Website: macys
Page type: billing-address
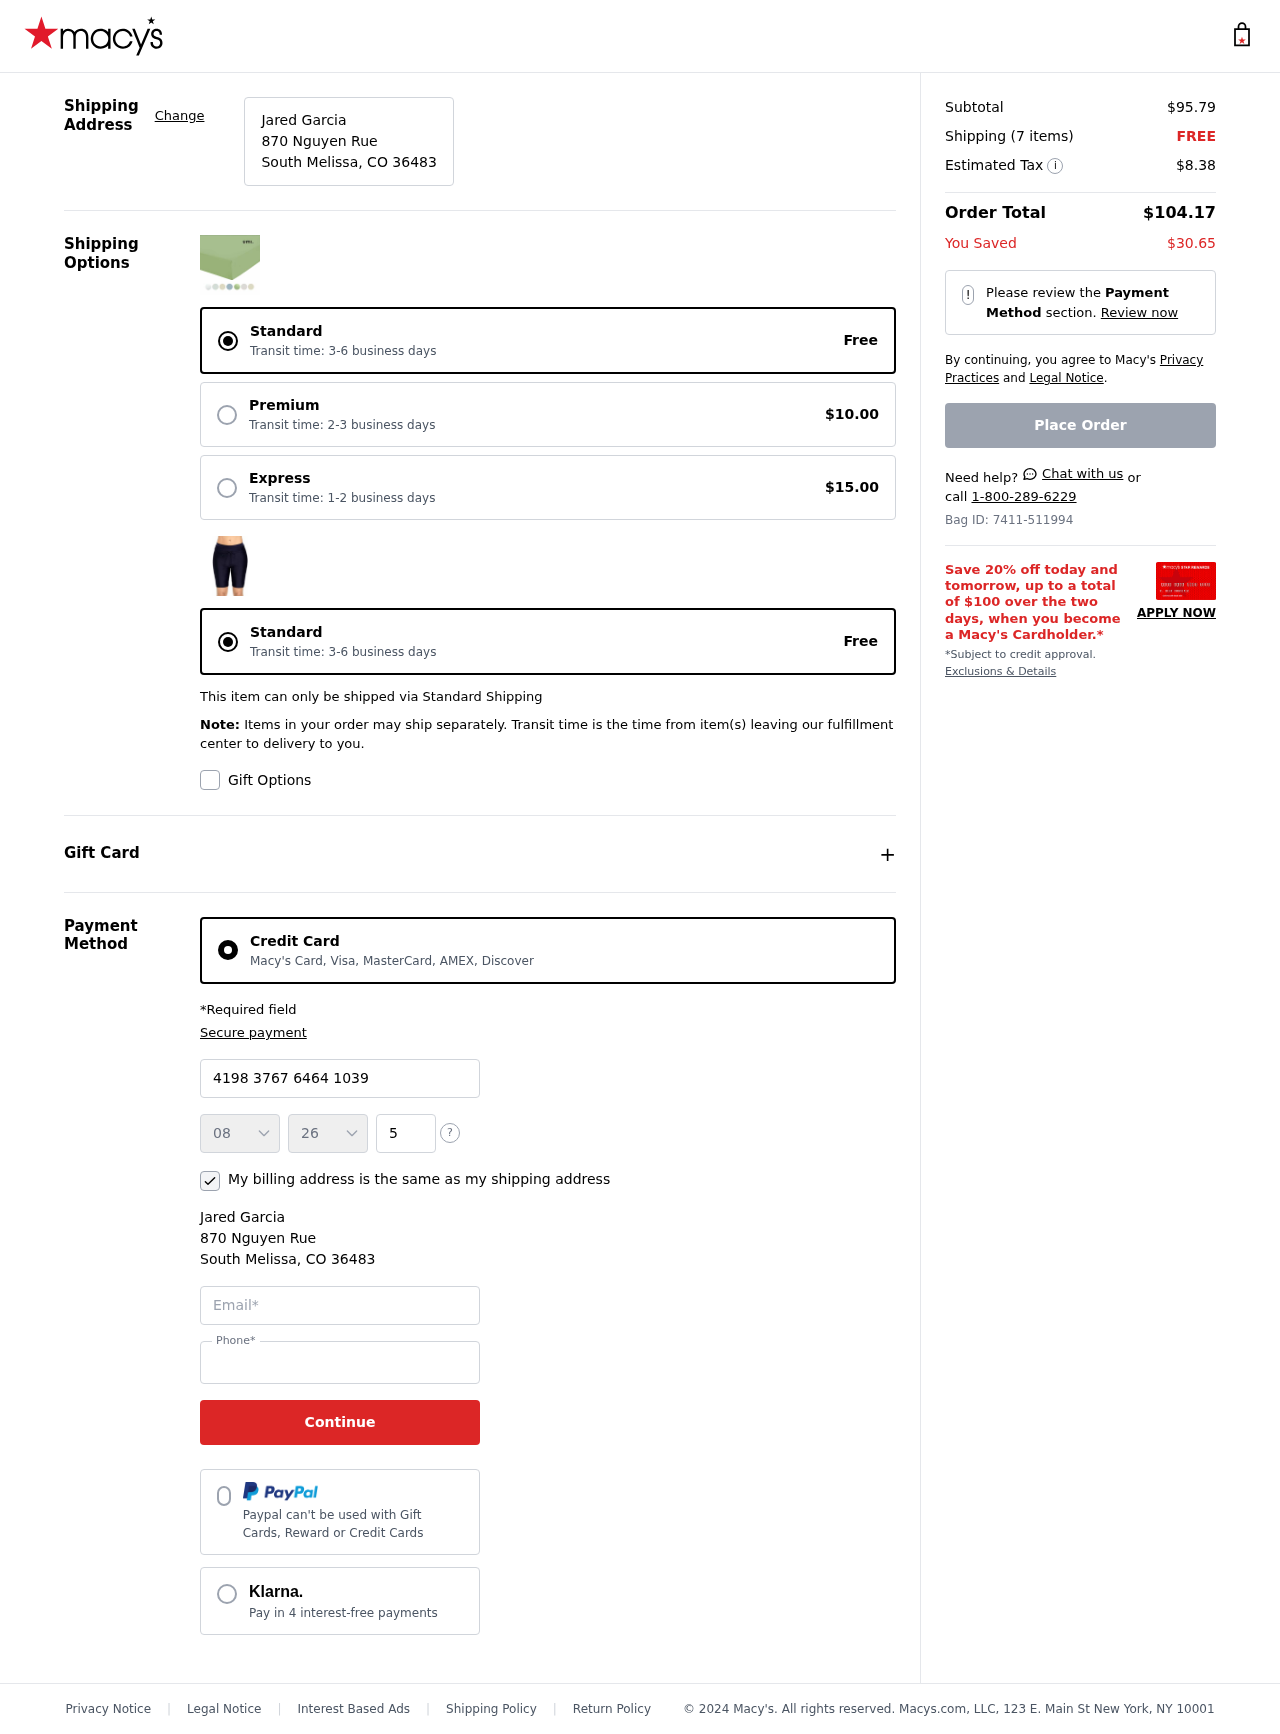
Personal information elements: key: PII_CARD_CVV
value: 509
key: PII_CARD_EXPIRY_MONTH
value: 08
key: PII_CARD_EXPIRY_YEAR
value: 26
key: PII_CARD_NUMBER
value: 4198 3767 6464 1039
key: PII_CITY_STATE_ZIP
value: South Melissa, CO 36483
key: PII_EMAIL
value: jgarcia@yahoo.com
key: PII_FULLNAME
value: Jared Garcia
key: PII_PHONE
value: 6989878942
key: PII_STREET
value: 870 Nguyen Rue
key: PII_FULLNAME2
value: Jared Garcia
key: PII_STREET2
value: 870 Nguyen Rue
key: PII_CITY_STATE_ZIP2
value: South Melissa, CO 36483
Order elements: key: ORDER_SUBTOTAL
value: $95.79
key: ORDER_NUM_ITEMS
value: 7
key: ORDER_SHIPPING_COST
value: FREE
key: ORDER_TAX
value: $8.38
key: ORDER_TOTAL
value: $104.17
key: ORDER_SAVINGS
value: $30.65
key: ORDER_ID
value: Bag ID: 7411-511994